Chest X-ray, PA view. Patient: 51 years old, sex F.
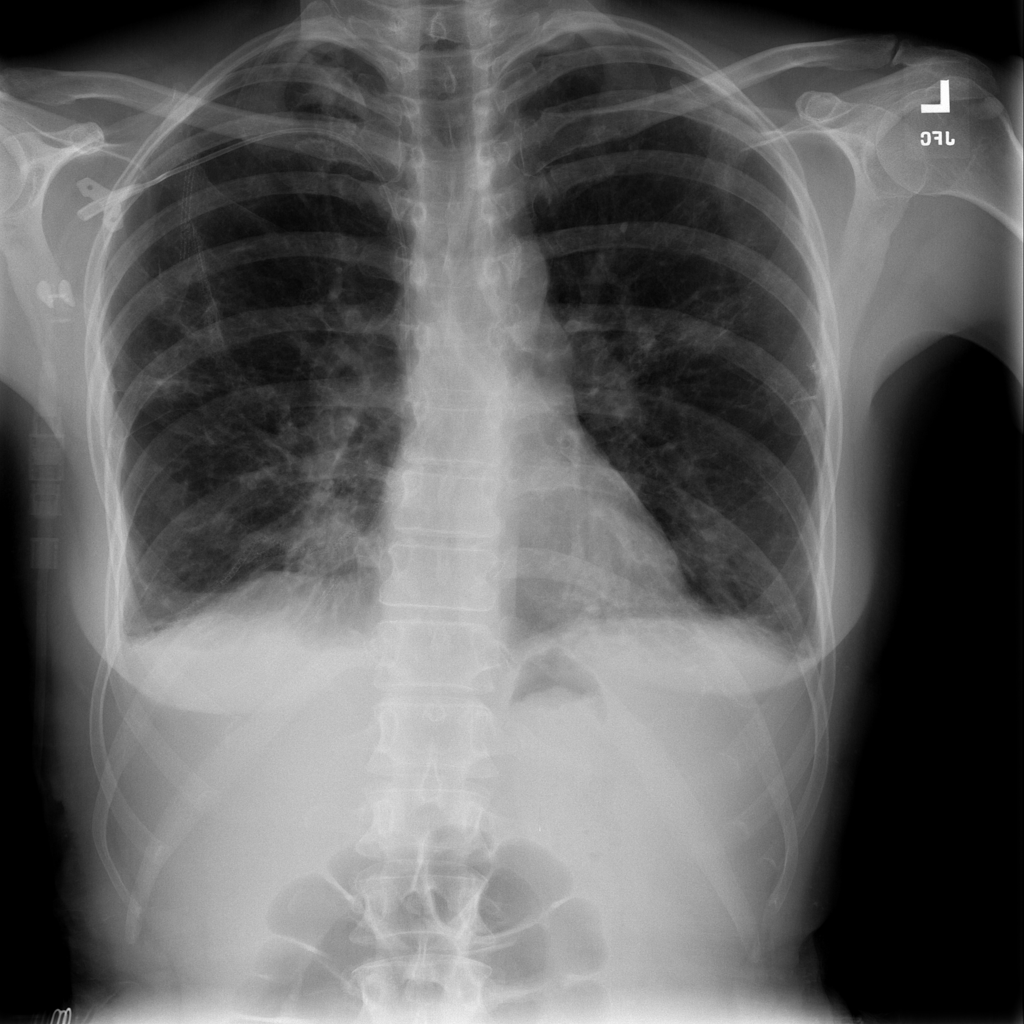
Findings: Nodule, Pleural_Thickening